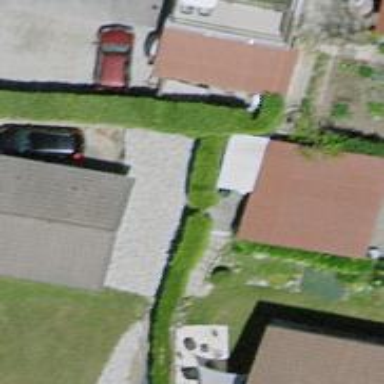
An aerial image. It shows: Hedge acting as barrier.